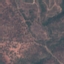
Land use / land cover class: HerbaceousVegetation